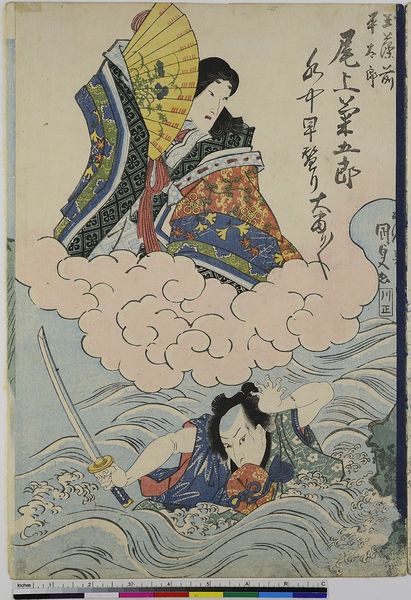
Titel: Der Schauspieler Onoe Kikugoro als Tamamo no mae
Künstler: Utagawa Kunisada
Standort: Hamburg
Institution: Museum für Kunst und Gewerbe Hamburg
Schlagwörter: blau, mann, schlaf, wasser, wolken, gelb, frau, weiss, rot, fächer, theater, gischt, holzschnitt, welle, wellen, traum, asien, druckgraphik, druckgrafik, schwert, vision, zeit, schauspieler, farbholzschnitt, schauspielerin, kabuki, edo, reproduktionen, druckerzeugnisse, theateraufführung, ukiyo, ginkoblätter